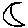
Label: moon